Question: I have been using eclipse-pdt in conjunction with xdebug and apache without problems, for over one year. Things worked flawlessly and I could do all the interactive debugging I wanted from within eclipse (using my own machine as a server).
and I can't find a way to configure eclipse to work nicely with xdebug. I am neither sure if the problem is with xdebug or with eclipse (or both) to be sure.
In the eclipse configuration I already changed the reference to the PHP configuration file to '/etc/php5/cli/php.ini'.
---
## Attempts with php.ini version 1
With the following 'php.ini' file
'''
zend_extension=/usr/lib/php5/20060613/xdebug.so
'''
- 'var_dump()'- '...?XDEBUG_SESSION_START=ECLIPSE_DBGP&KEY=...'-
---
## Attempts with php.ini version 2
If I use this other version of the file (which is what it worked until I switched to nginx):
'''
zend_extension=/usr/lib/php5/20060613/xdebug.so
xdebug.remote_enable=On
xdebug.remote_autostart=On
xdebug.remote_handler=dbgp
xdebug.remote_host=localhost
xdebug.remote_port=9000
xdebug.remote_mode=req
'''
I can't access any page of my sites at all.
---
PS: Additional data on my machine:
- GNU/Linux - Ubuntu 9.10 64 bit.
- 5.2.10-2ubuntu6.3 with Suhosin-Patch 0.9.7; Zend Engine v2.2.0, Copyright (c) <PHONE> Zend Technologies with Xdebug v2.0.4
- see screenshot.

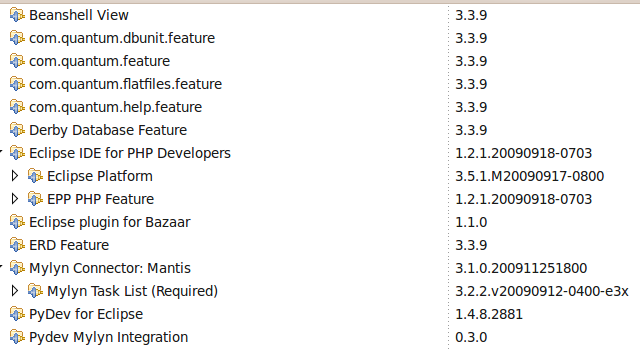
Answer: What Beau said is correct (couldn't vote since I'm new!).
Generally, addging to /etc/php5/cgi/php.ini (or locate php.ini) the lines like
'''
zend_extension = /PATH_TO/xdebug.so ## <-- NOTE the absolute path, not relational (For ex on Windows: "C:
ginx-1.9.13\php\ext\php_xdebug-2.6.0RC2-7.0-vc14-nts.dll")
xdebug.remote_enable = on
xdebug.remote_handler = dbgp
xdebug.remote_host = localhost
xdebug.remote_port = 9900 ## <-- Yours will be probly 9000 or other..
'''
does the job.
So after the change,
'''
./php-fastcgi stop
./php-fastcgi start
'''
This worked for me.